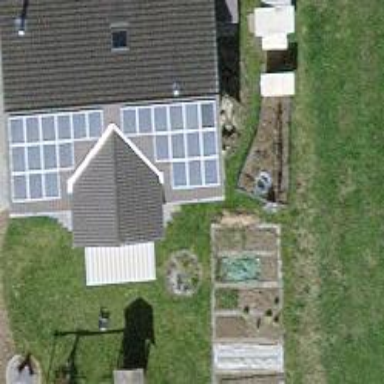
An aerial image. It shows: Solar power generator.